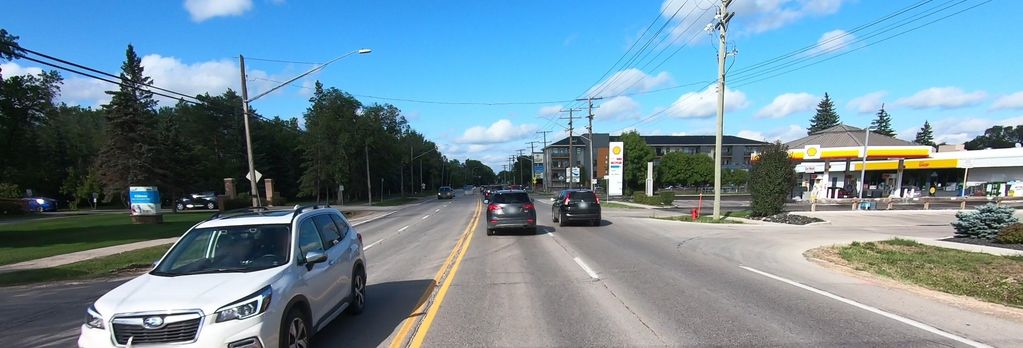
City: winnipeg